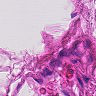
Metastatic tissue present: no